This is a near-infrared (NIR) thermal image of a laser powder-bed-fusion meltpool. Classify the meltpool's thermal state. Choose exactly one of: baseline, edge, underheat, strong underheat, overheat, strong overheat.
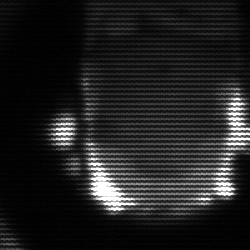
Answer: baseline